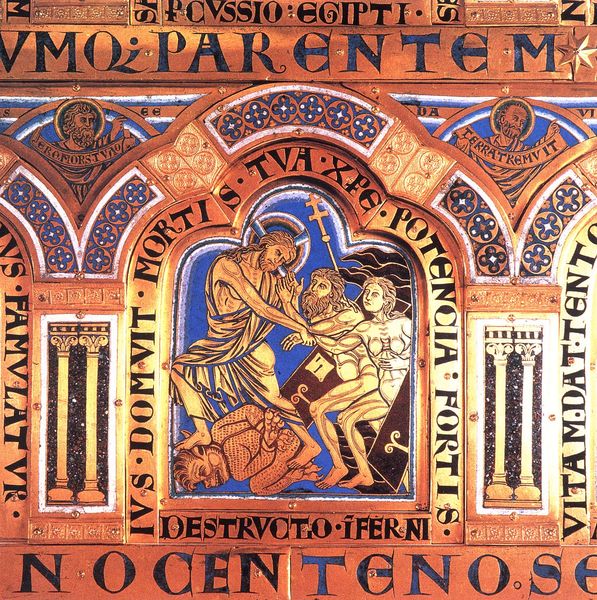
Titel: Klosterneuburger Altar
Künstler: Nikolaus von Verdun
Standort: Klosterneuburg, Augustinerchorherren-Stiftskirche Unserer Lieben Frau (EU - D)
Schlagwörter: blau, gemälde, mann, nackt, umhang, gelb, braun, frau, köpfe, szene, säulen, zeichnung, rot, malerei, ornament, bart, falten, bild, gold, schrift, muskeln, buch, kreuz, text, beschriftung, christus, jesus, teufel, religiös, heiliger, aureole, latein, freske, buchmalerei, gefesselt, byzanz, eselsohr, verzeirungen, büche, parentem, iferni